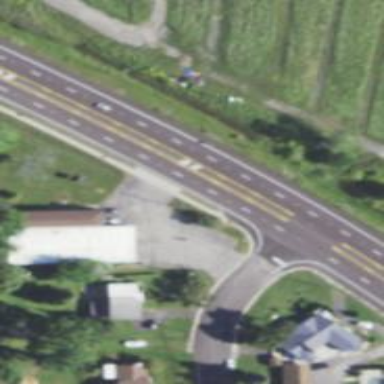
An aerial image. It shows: Asphalt road with primary designation. There is sidewalk on the left side.